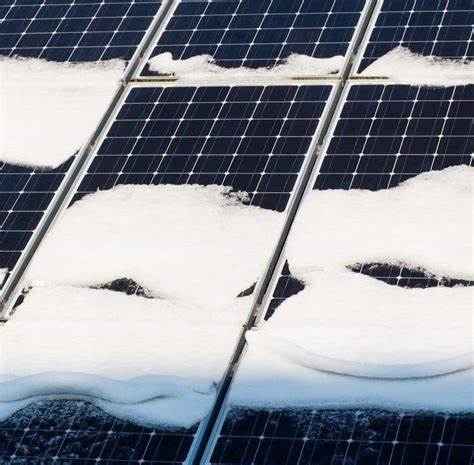
Label: Snow-Covered